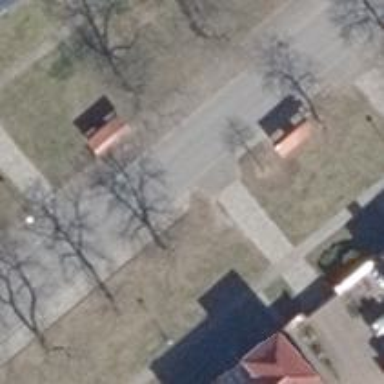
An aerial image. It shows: Avenue lined with broadleaved deciduous trees.